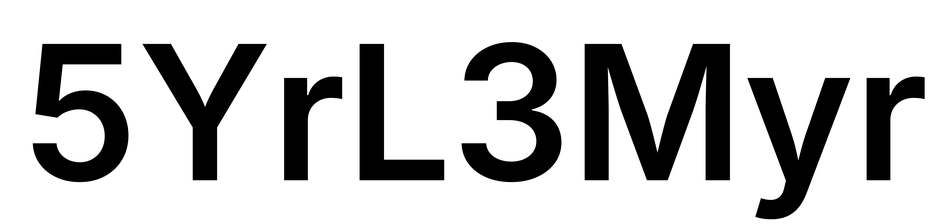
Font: Inter_SemiBold